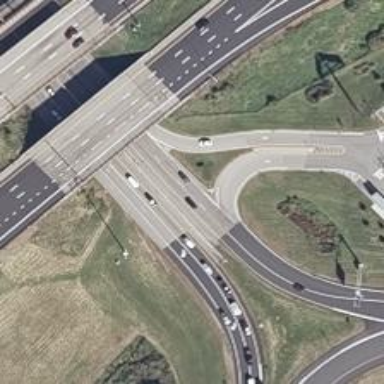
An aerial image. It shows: Trunk link highway with asphalt surface.